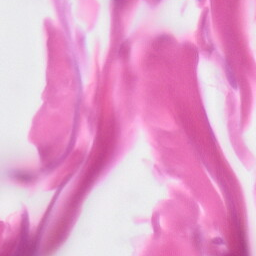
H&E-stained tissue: Skin